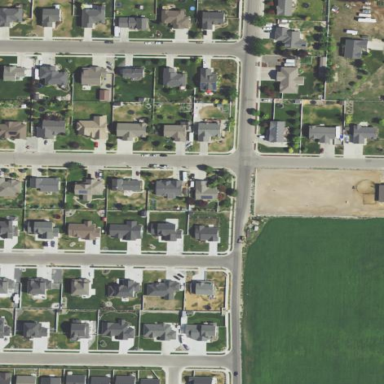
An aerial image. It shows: Single-family residential area.